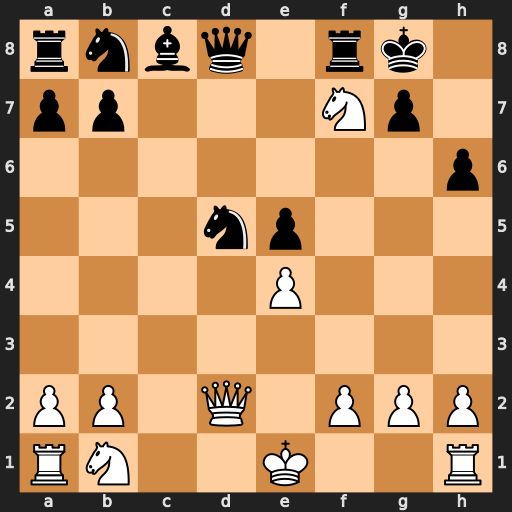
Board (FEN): rnbq1rk1/pp3Np1/7p/3np3/4P3/8/PP1Q1PPP/RN2K2R
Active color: w
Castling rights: KQ
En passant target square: -
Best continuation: Nxd8